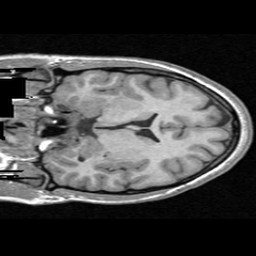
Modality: T1w
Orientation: coronal
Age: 25
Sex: female
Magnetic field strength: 3 T